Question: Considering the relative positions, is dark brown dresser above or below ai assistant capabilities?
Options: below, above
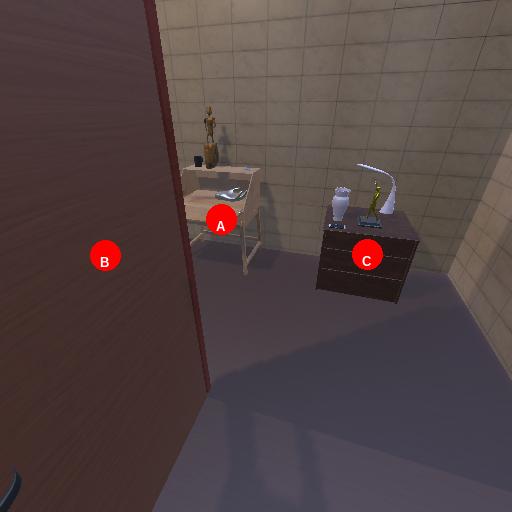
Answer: below